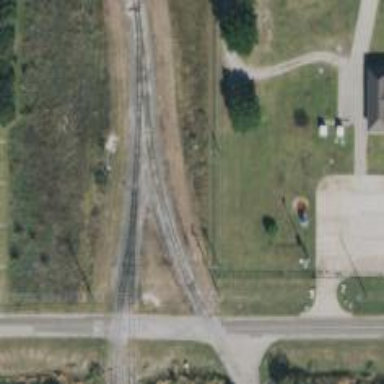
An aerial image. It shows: Railway spur service.